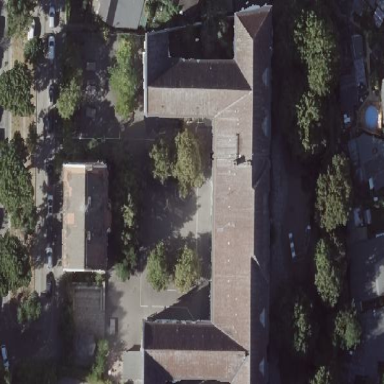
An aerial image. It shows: School.